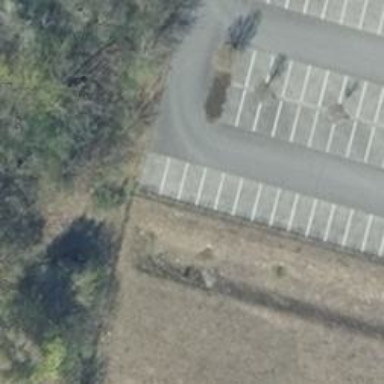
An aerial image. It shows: Paved parking aisle used as service road.